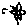
Label: flower